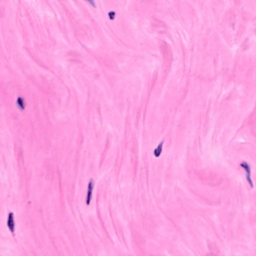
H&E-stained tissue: Breast